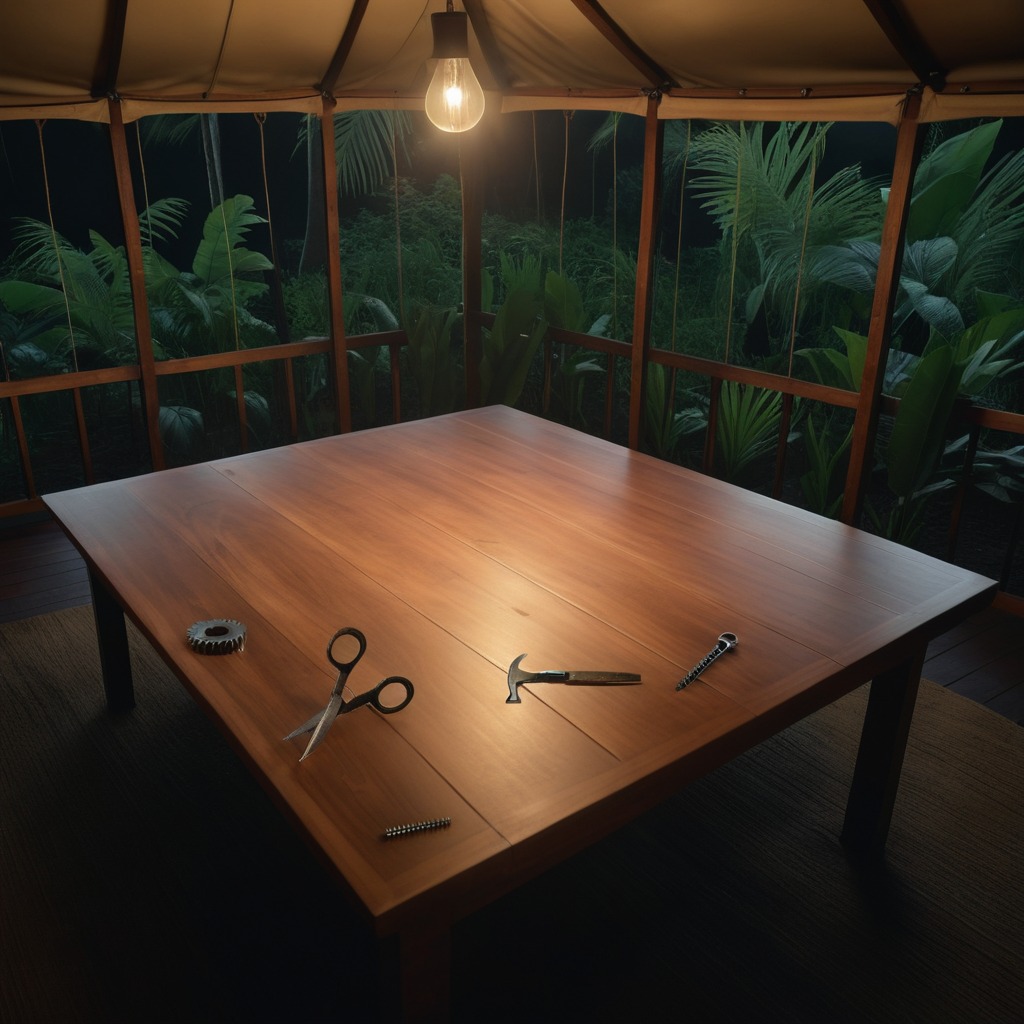
A steel gear with teeth, a metal machine screw, a hammer, a coiled metal spring, and a pair of scissors are lying on a wooden table inside a jungle field workshop tent at night.